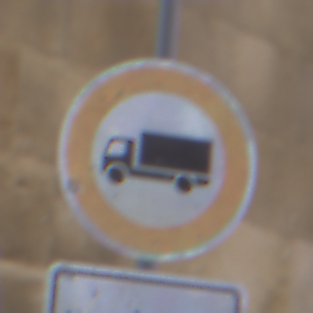
Verkehrszeichen: VerbotFuerKraftfahrzeugeUeberDreiKommaFuenfTonnen
Zusatzzeichen unten: ZeitangabenMitBeschraenkungAufWochentage1
Umgebung: Outdoor, Urban
Tageszeit: Midday
Wetter: Overcast
Licht: Natural
Jahreszeit: NotSpecified
Kontrast: LowContrast